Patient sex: M
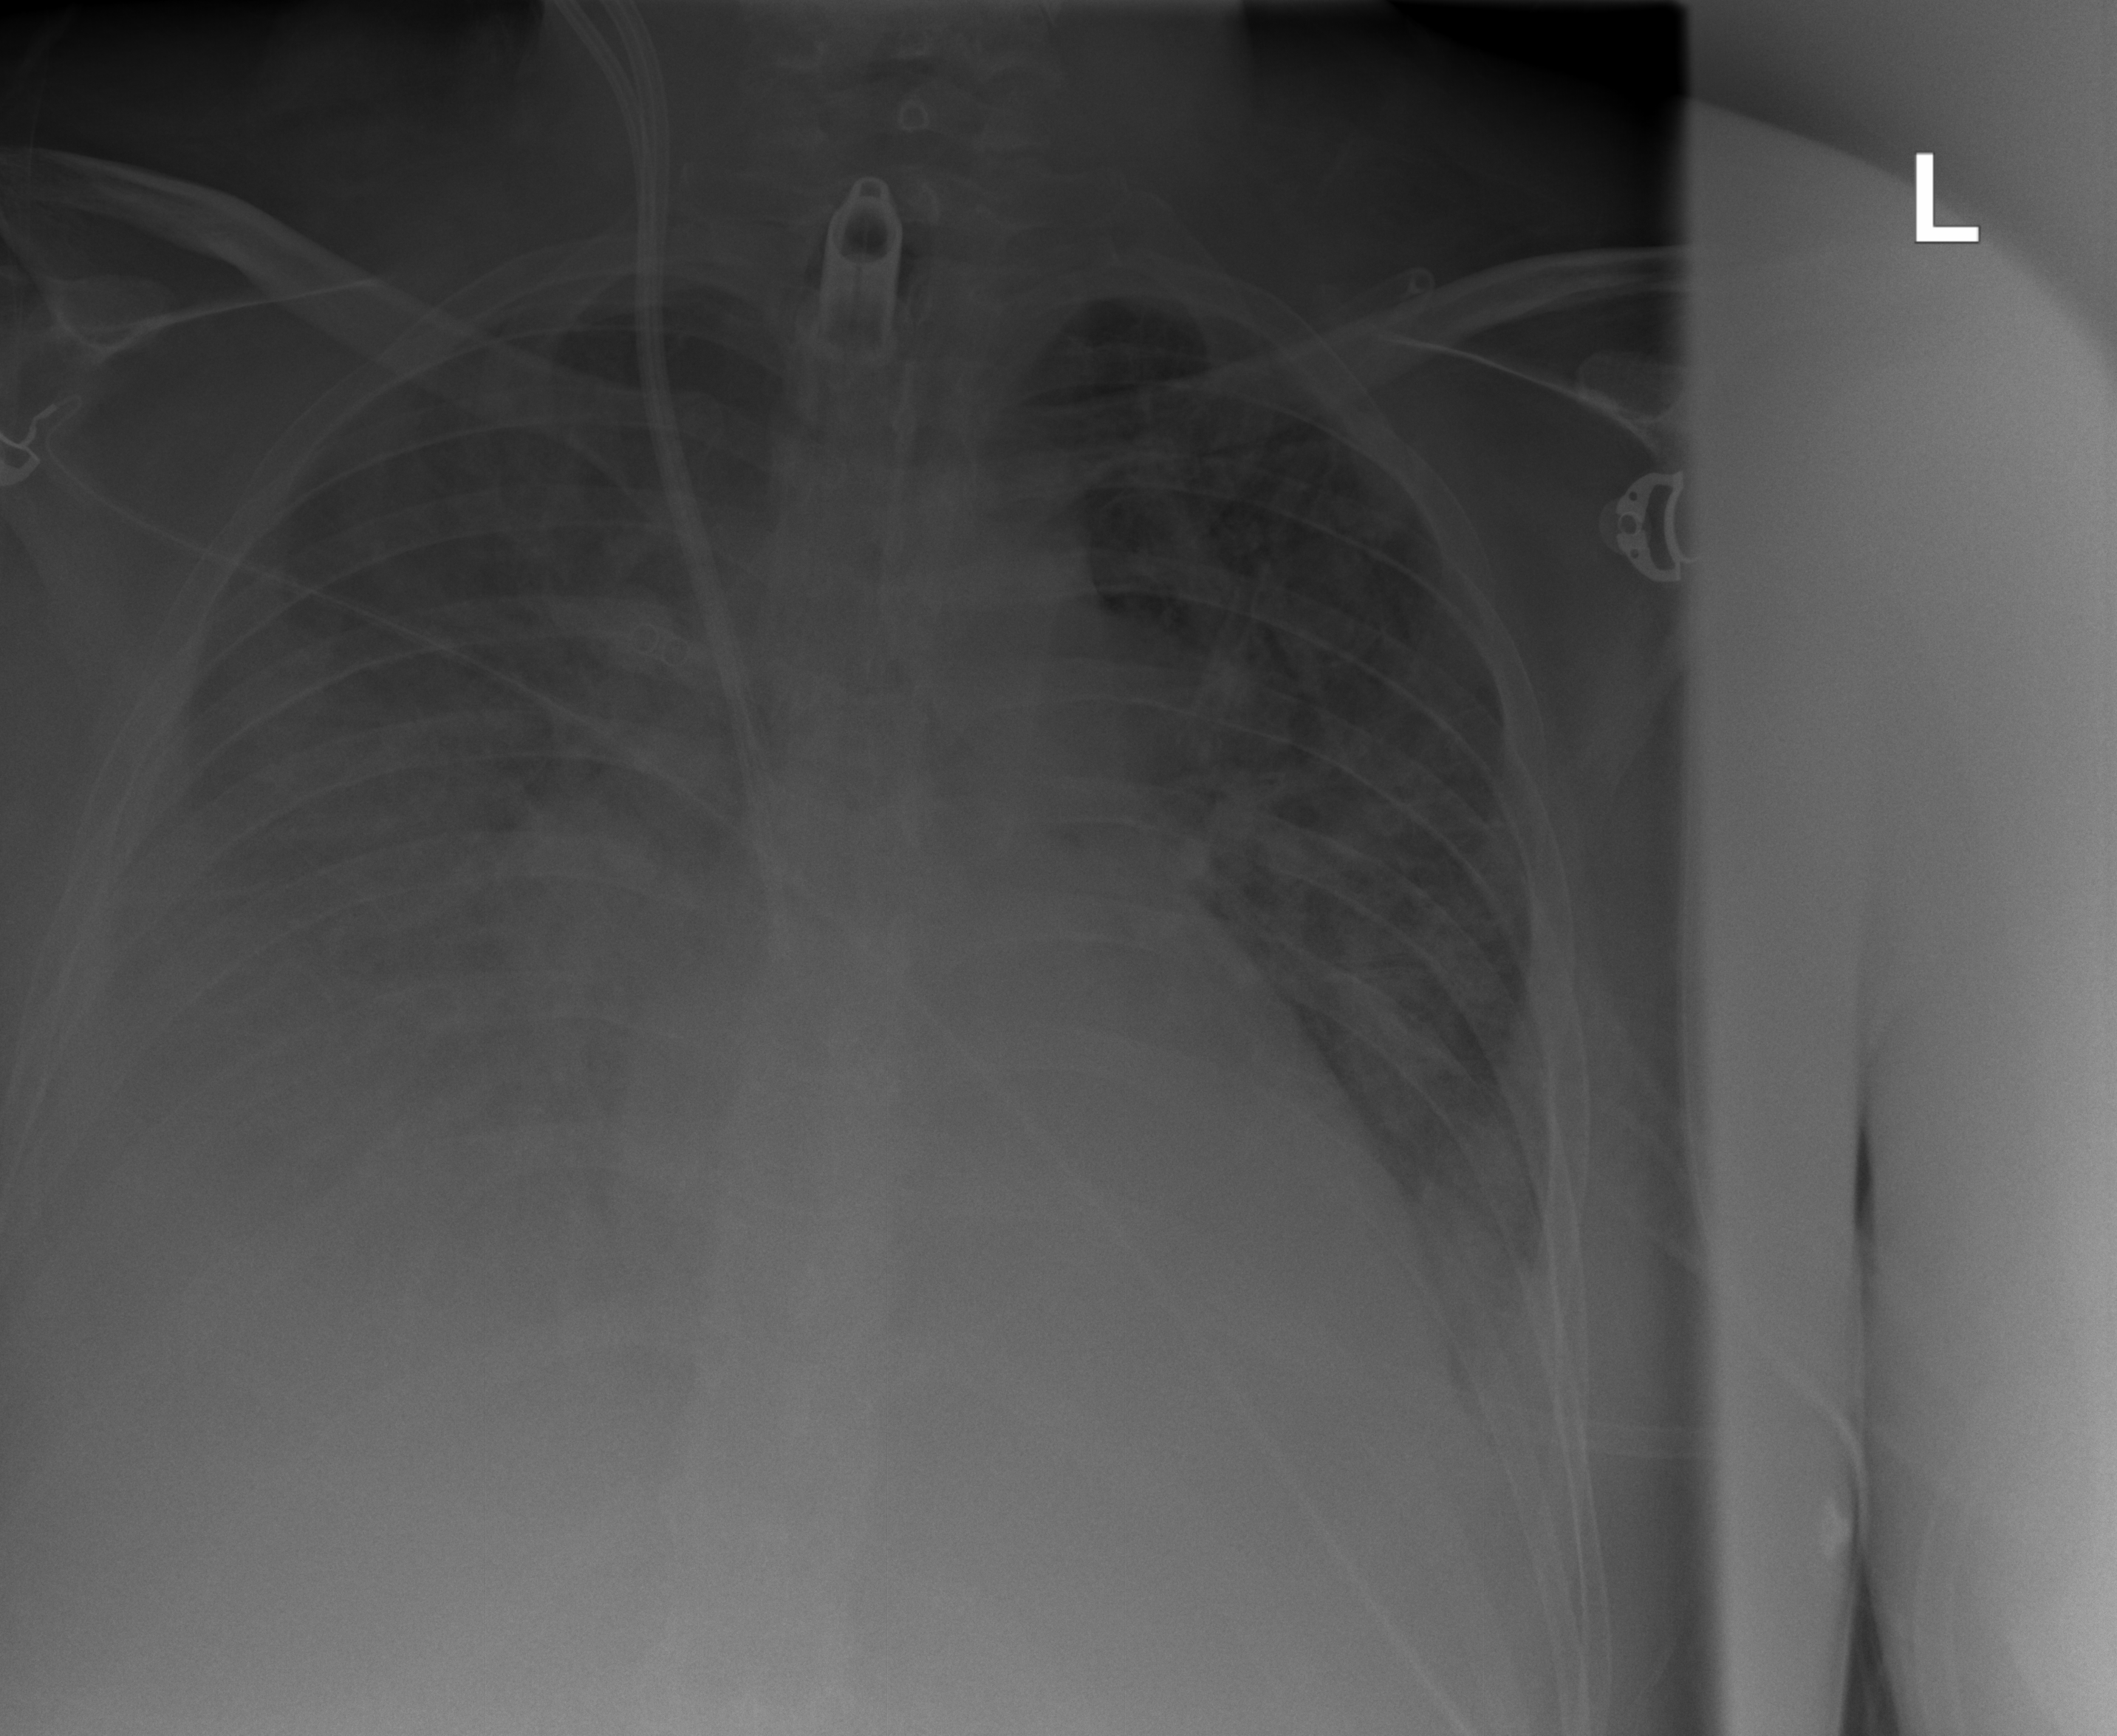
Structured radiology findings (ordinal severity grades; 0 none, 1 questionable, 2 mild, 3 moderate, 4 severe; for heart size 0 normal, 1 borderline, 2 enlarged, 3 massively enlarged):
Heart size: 1
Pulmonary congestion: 2
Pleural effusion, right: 3
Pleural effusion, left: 2
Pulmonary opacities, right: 3
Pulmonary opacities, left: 2
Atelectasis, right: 3
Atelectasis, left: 3